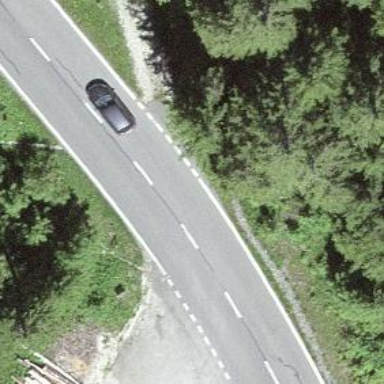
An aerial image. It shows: Secondary road with asphalt surface.